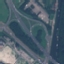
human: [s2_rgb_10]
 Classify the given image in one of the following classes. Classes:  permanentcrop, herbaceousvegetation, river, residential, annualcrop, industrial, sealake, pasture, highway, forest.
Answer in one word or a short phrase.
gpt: Highway